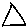
Label: triangle